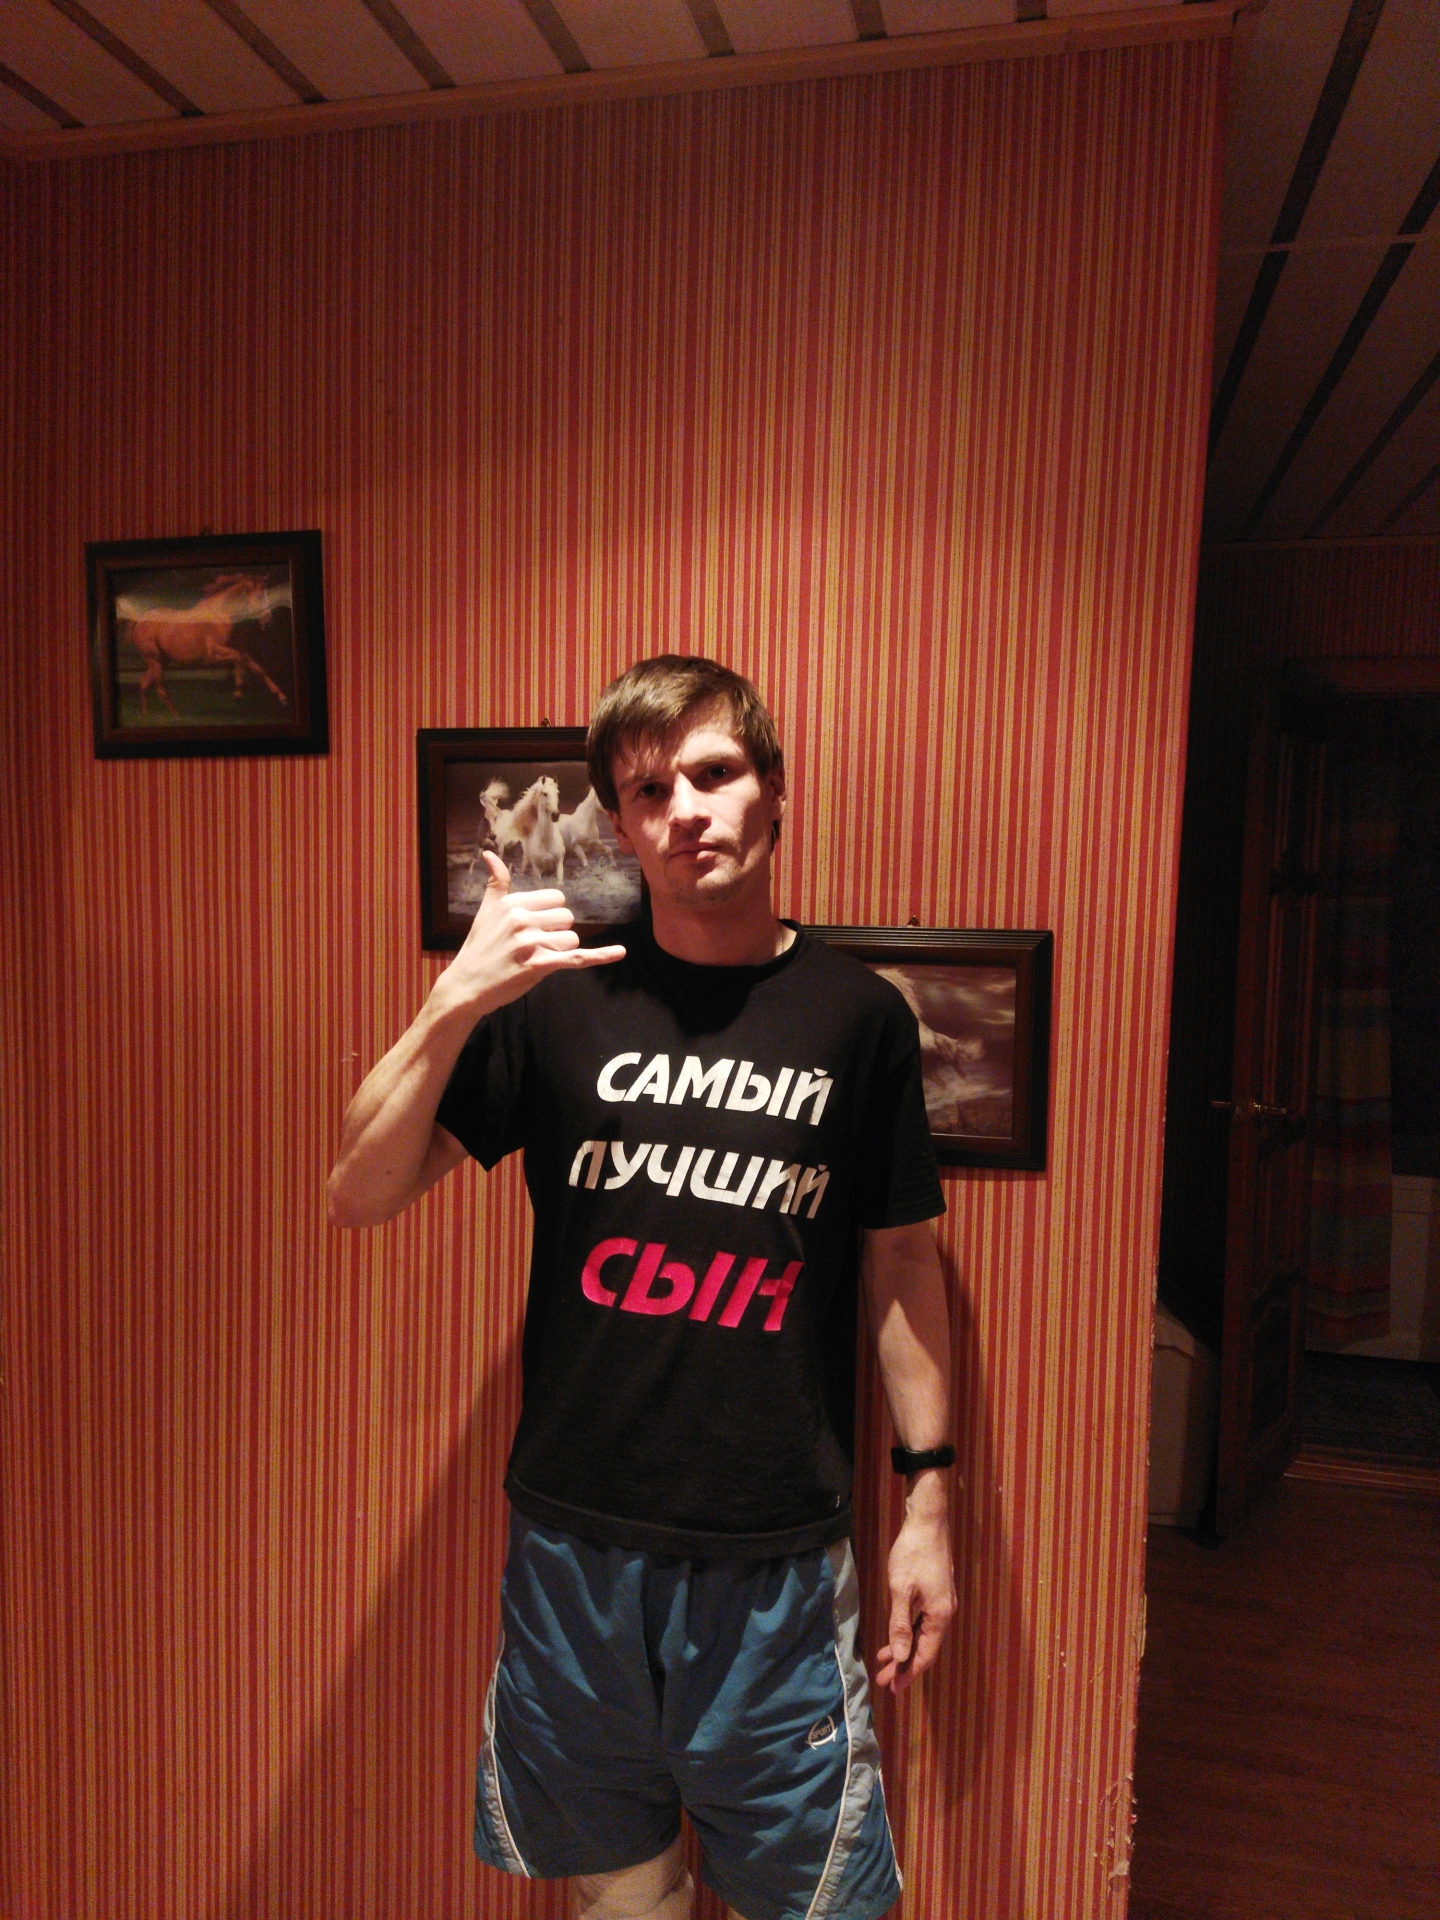
Label: clear